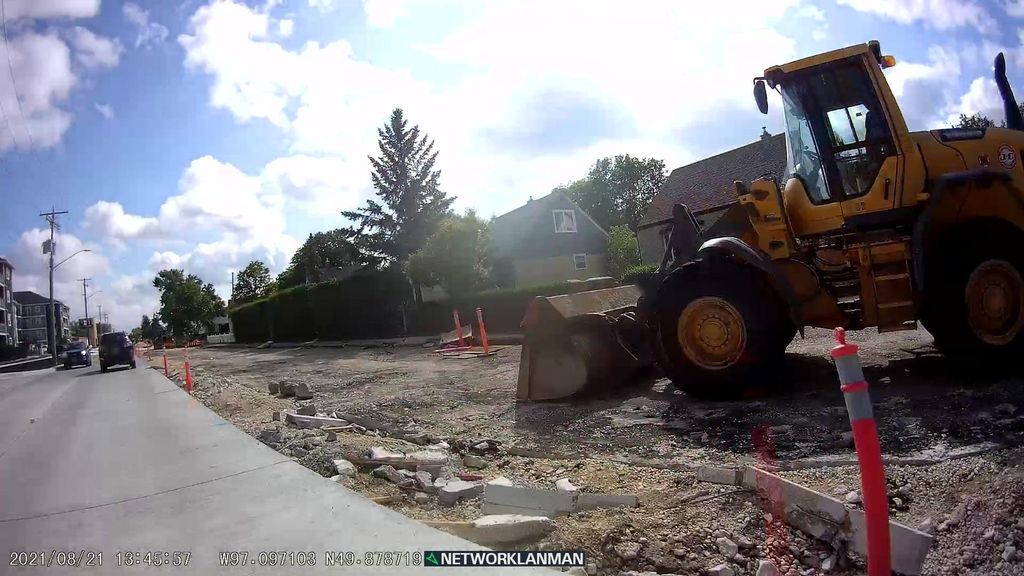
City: winnipeg